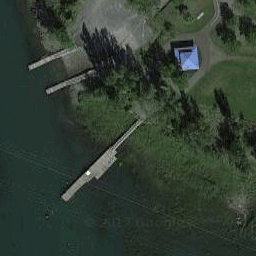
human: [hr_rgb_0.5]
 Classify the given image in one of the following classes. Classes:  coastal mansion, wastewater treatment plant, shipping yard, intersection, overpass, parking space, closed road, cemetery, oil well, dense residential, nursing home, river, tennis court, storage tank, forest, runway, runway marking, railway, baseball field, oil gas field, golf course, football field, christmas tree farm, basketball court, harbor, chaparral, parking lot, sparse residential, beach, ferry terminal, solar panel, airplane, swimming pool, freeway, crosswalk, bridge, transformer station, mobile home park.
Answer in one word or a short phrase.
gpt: ferry terminal